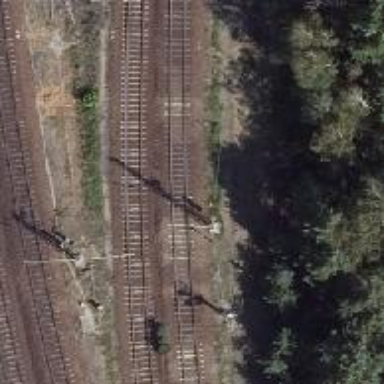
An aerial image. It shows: Railway signal.